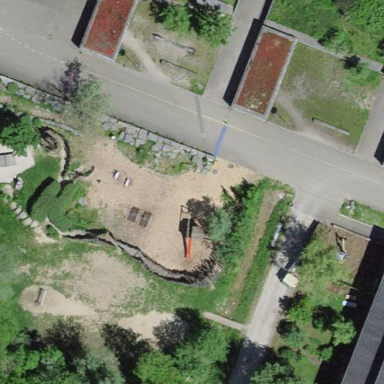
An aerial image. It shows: Playground area for leisure activities on the land.